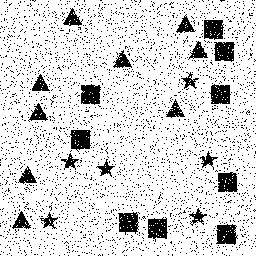
Squares: 9
Triangles: 9
Stars: 6
Total shapes: 24